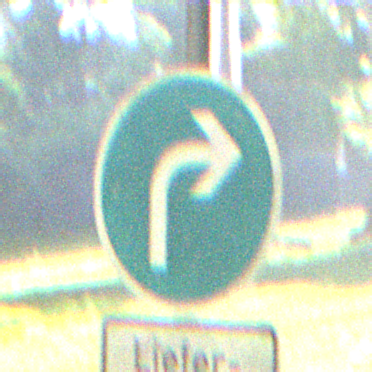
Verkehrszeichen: VorgeschriebeneFahrtrichtungRechts
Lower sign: BesondereFahrzeugeUndTransportgueter5
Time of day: MorningAfternoon
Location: Outdoor (Nature)
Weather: Clear
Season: NotSpecified
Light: Natural